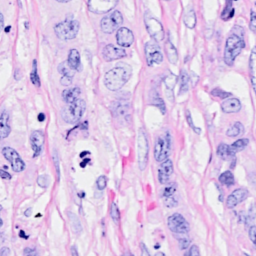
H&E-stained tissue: Breast